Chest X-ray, PA view. Patient: 44 years old, sex M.
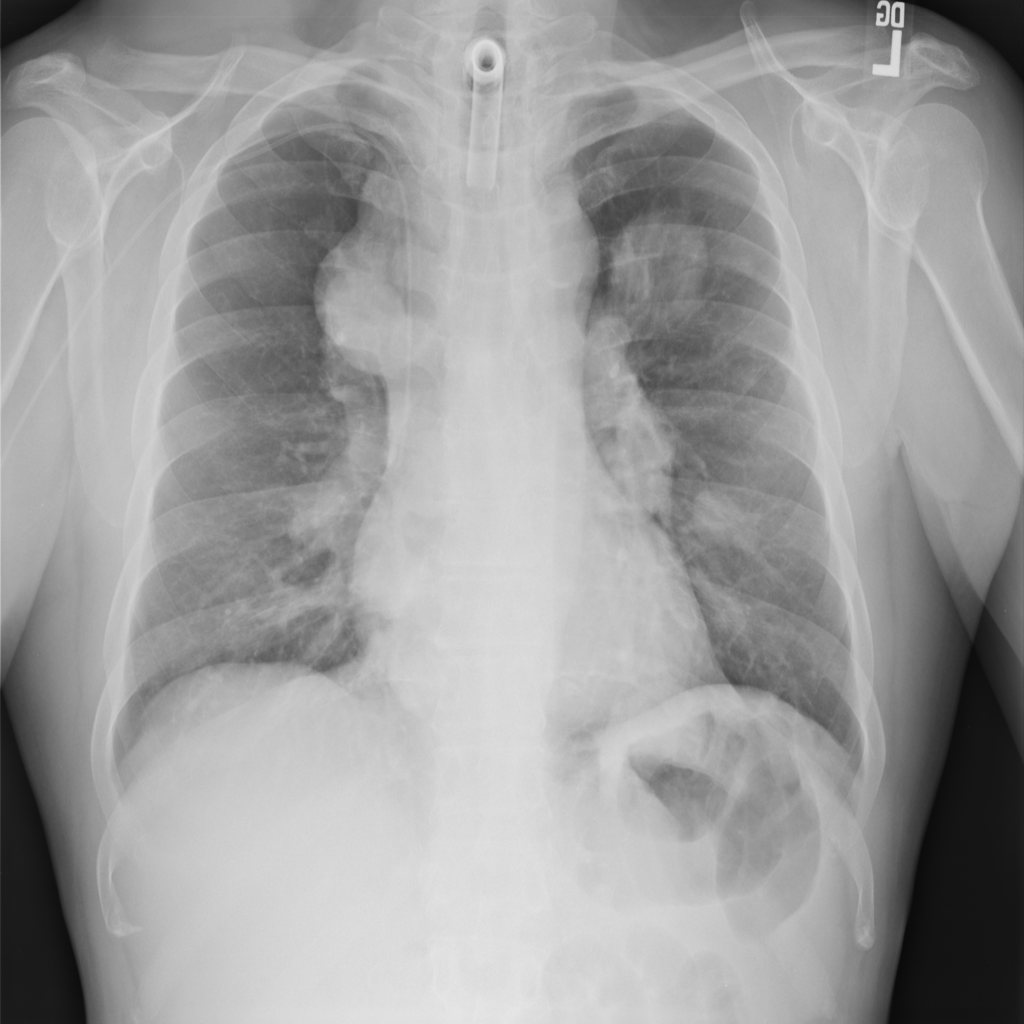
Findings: Infiltration, Mass